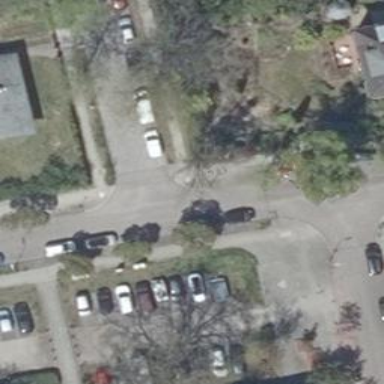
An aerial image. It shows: Residential road.